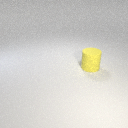
large yellow rubber cylinder